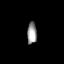
Tissue: prostate
Cell type: Fibroblasts
Senescence score: 0.6836
Nuclear area (px): 203
Mean DAPI intensity: 153.847